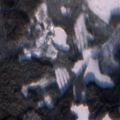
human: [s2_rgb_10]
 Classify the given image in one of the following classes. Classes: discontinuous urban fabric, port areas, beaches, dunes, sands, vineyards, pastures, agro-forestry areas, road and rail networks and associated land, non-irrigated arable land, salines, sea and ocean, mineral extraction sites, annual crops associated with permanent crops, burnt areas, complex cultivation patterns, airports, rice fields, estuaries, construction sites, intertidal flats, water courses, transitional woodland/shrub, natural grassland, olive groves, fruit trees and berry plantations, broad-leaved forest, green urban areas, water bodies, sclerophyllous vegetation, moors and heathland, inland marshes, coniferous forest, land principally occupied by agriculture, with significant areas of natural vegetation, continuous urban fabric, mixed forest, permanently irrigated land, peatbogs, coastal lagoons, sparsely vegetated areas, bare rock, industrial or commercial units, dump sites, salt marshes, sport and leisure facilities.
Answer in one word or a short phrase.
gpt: coniferous forest, transitional woodland/shrub, water bodies